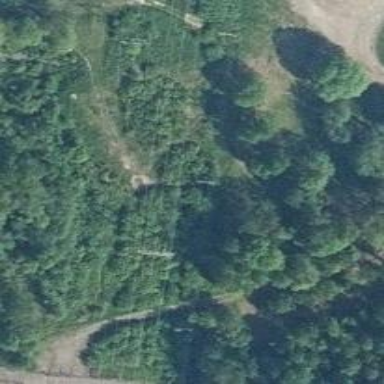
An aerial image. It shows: Disc golf tee.